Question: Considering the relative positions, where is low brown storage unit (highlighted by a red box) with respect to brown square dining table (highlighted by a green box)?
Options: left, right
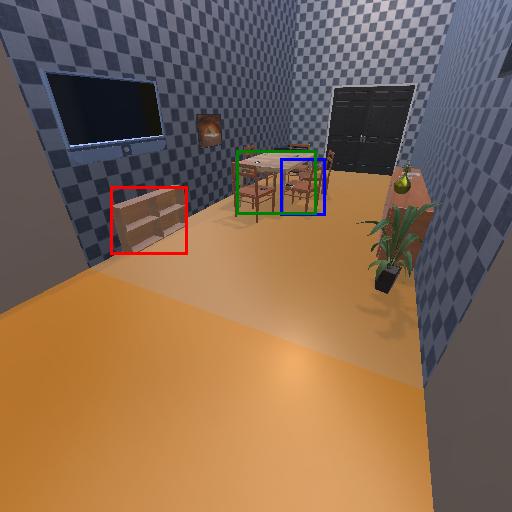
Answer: left